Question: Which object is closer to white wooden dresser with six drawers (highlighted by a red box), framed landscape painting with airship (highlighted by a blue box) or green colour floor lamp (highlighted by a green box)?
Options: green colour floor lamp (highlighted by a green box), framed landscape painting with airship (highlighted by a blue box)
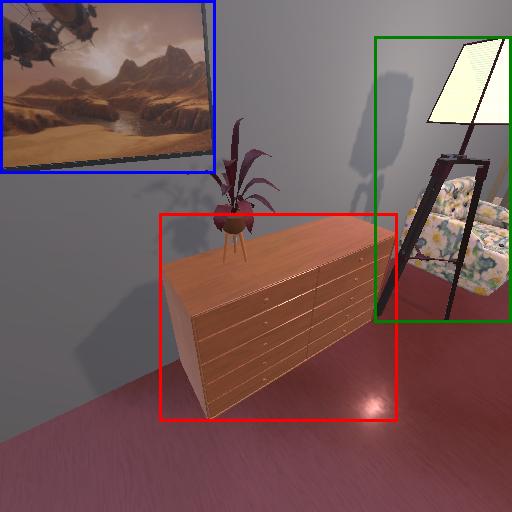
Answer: green colour floor lamp (highlighted by a green box)